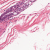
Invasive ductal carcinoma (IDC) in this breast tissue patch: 0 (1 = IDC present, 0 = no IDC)